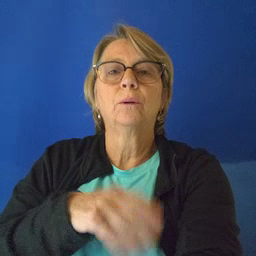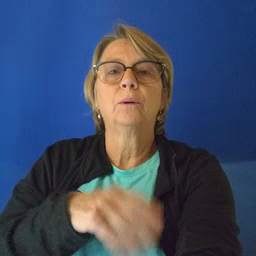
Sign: underwear